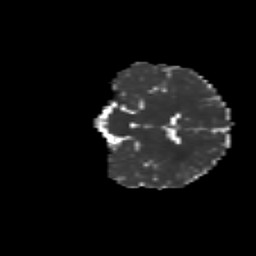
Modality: MD
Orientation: coronal
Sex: female
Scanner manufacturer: siemens
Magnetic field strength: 3 T
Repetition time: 5 s
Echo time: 0.071 s